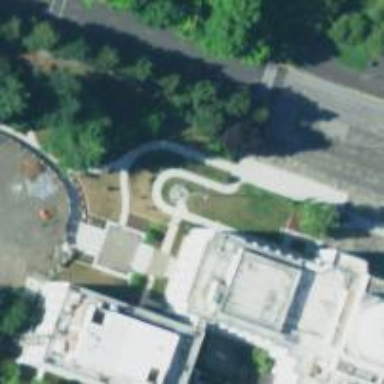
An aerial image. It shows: Memorial site with historic significance.